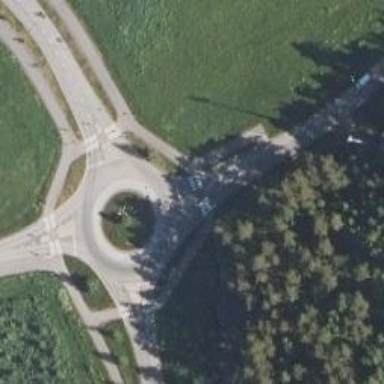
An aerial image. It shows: Cycleway.